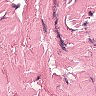
Metastatic tissue present: no